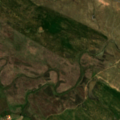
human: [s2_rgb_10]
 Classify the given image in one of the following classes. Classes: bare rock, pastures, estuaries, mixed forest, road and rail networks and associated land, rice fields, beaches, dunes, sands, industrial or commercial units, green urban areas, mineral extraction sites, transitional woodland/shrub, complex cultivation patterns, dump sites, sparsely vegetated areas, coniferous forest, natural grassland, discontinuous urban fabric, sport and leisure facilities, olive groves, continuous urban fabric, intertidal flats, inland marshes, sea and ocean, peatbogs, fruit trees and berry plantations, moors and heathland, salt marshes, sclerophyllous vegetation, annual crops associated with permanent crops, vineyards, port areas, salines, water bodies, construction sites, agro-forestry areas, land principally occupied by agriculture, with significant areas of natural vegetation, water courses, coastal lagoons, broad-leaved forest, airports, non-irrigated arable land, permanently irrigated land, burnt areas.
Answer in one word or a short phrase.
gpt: non-irrigated arable land, complex cultivation patterns, land principally occupied by agriculture, with significant areas of natural vegetation, transitional woodland/shrub